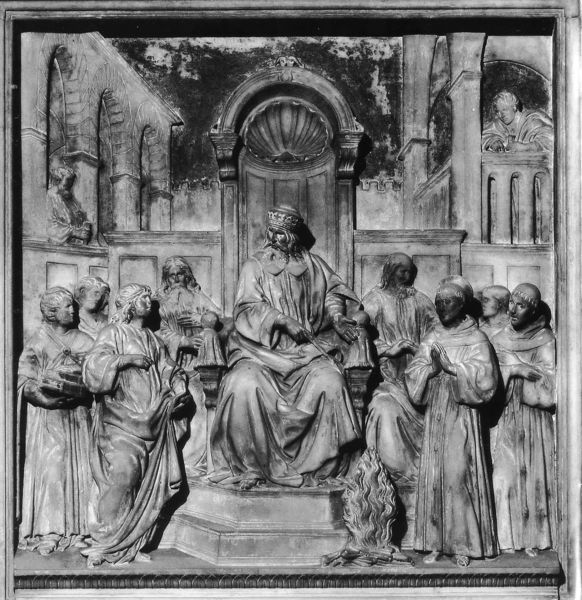
Titel: Predigtkanzel
Künstler: Benedetto da Maiano
Standort: Florenz, S. Croce (EU - I - Toskana)
Schlagwörter: feuer, gott, himmel, mann, weiß, frauen, menschen, sitzen, holz, marmor, männer, schwarz, säule, säulen, gebäude, haus, bart, bärte, richter, architektur, falten, rahmen, stein, kirche, gewänder, krone, renaissance, balkon, relief, bücher, bogen, kuppel, treppe, kaiser, könig, thron, stufen, podest, zinnen, religion, flammen, schwarzweiß, beten, mönche, umhänge, ballustrade, kutten, muschel, tonsur, urteil, korne, freunde, donatello, himmell